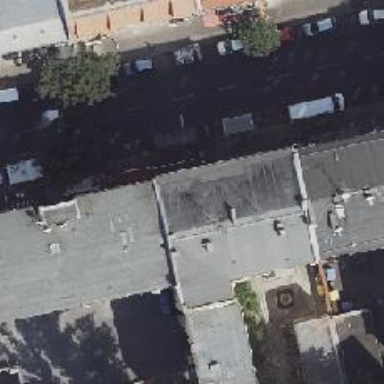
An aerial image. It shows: Greengrocer shop.